Interaction volume radius: 10 \u00c5
Interaction volume height: 15 \u00c5
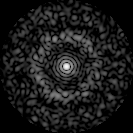
Disorder parameter: 0.8322